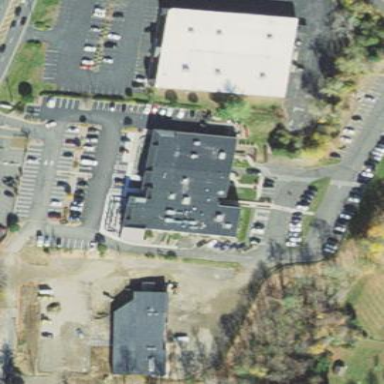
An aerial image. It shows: Part of building.